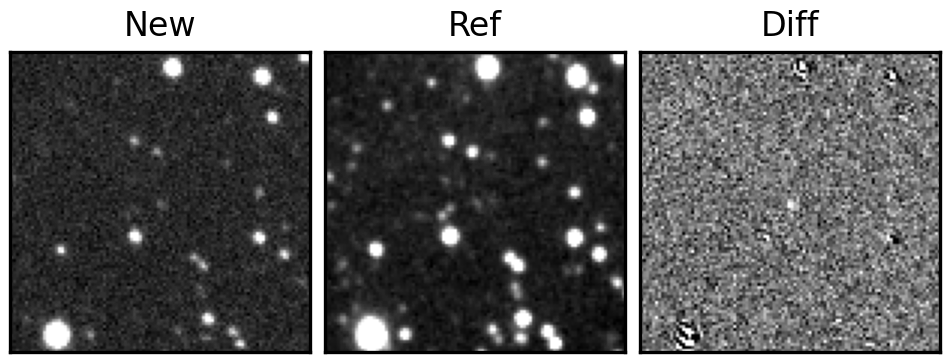
Label: real